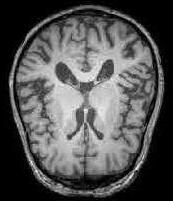
Label: notumor